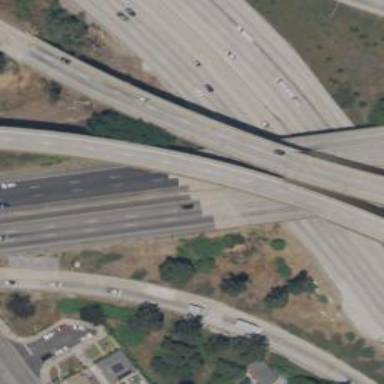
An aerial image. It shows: Motorway.